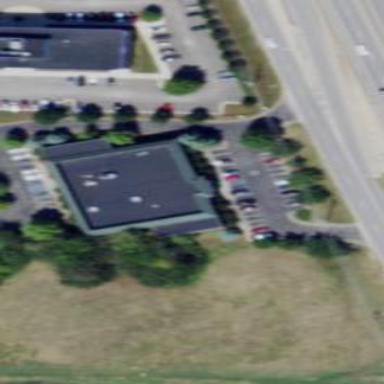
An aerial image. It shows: Building.